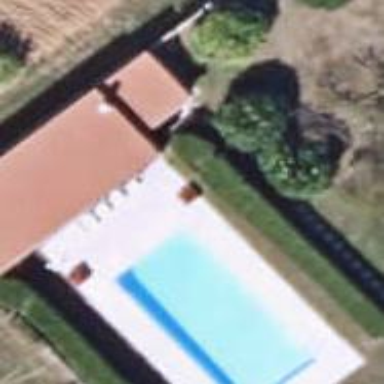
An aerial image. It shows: Swimming pool located in leisure land.